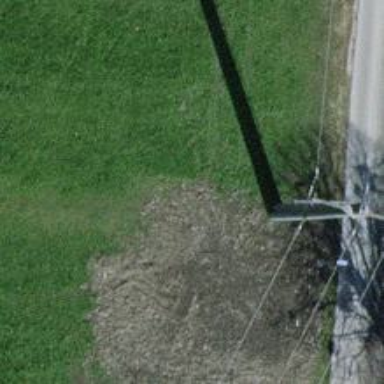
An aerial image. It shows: Power line in the image.